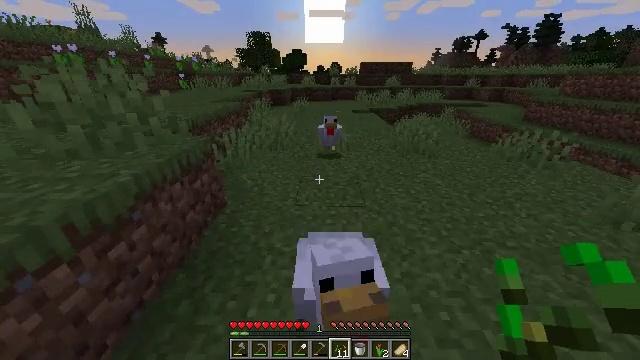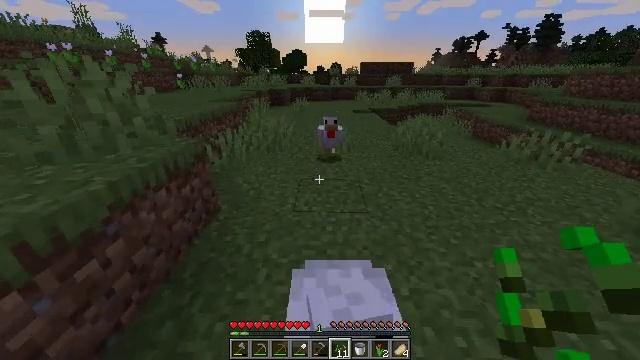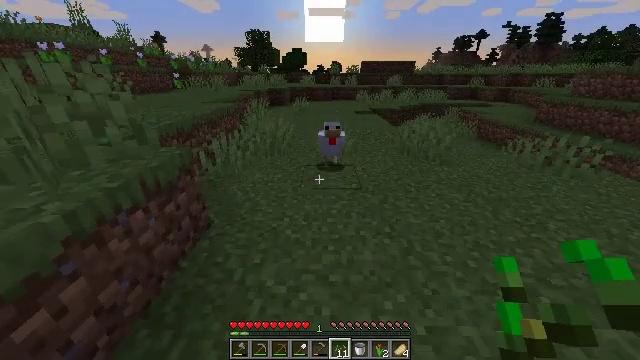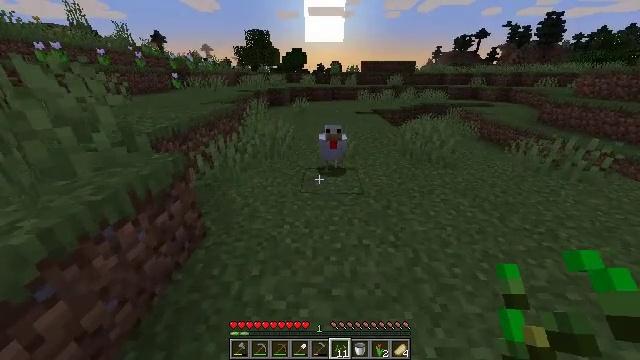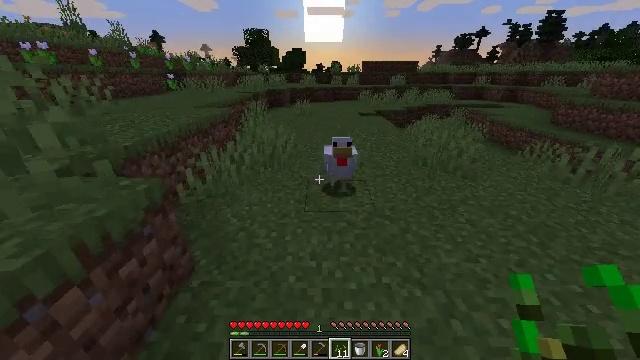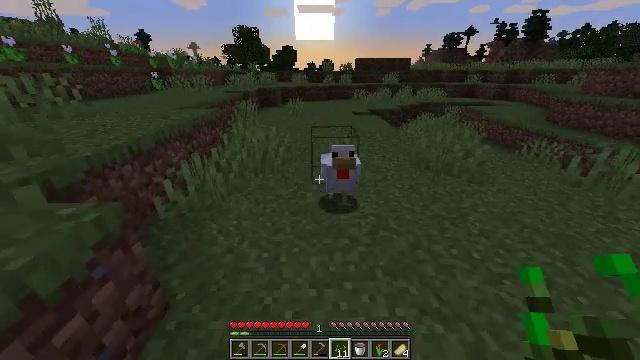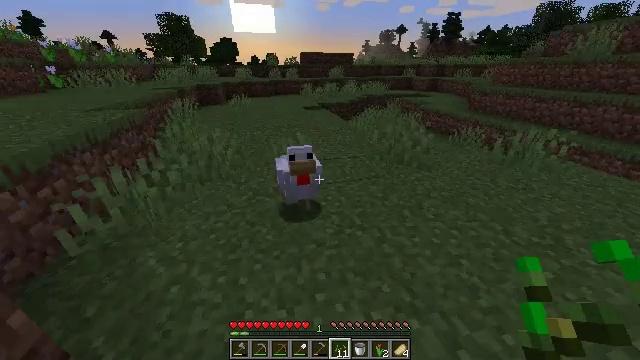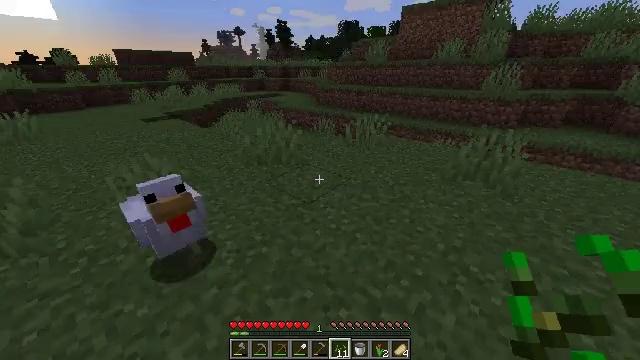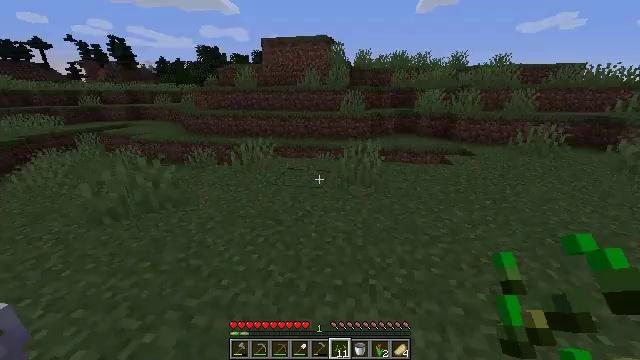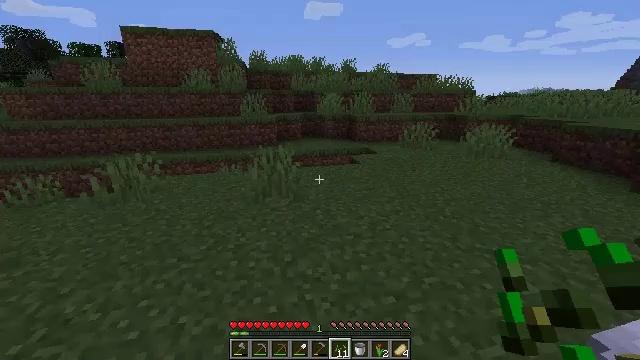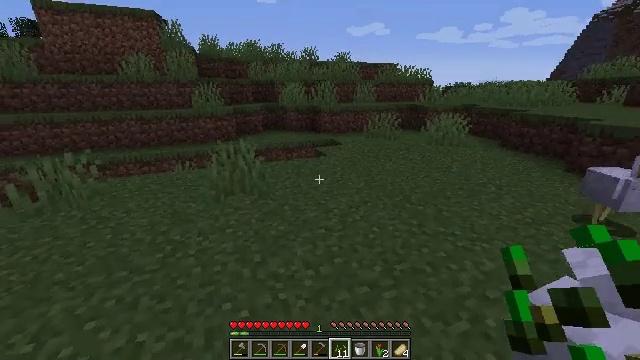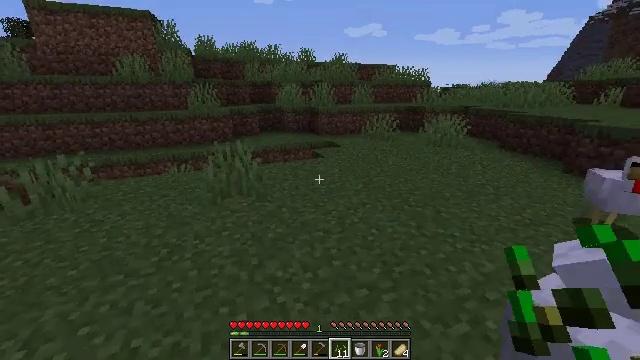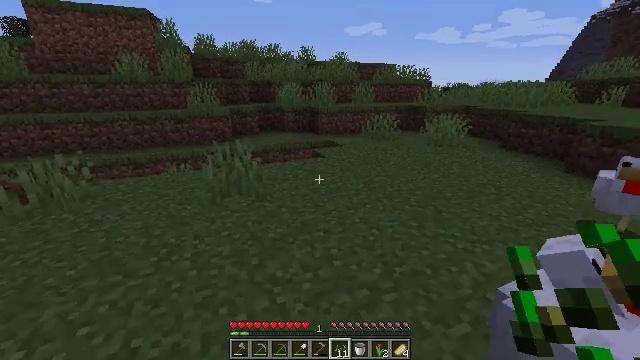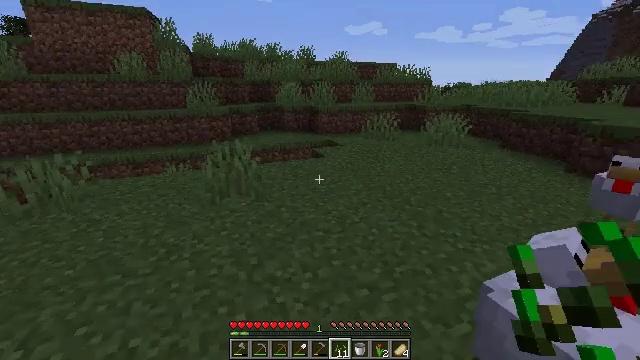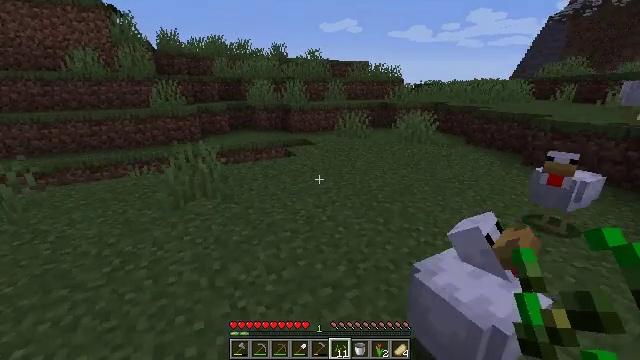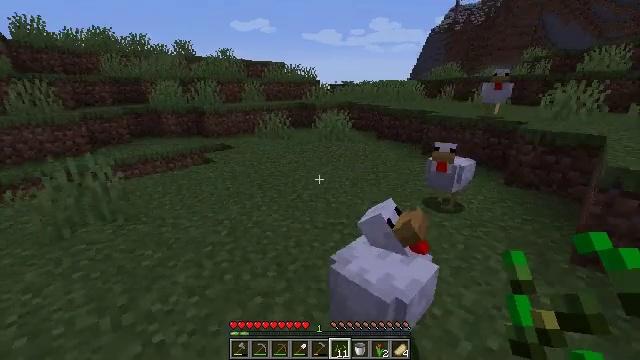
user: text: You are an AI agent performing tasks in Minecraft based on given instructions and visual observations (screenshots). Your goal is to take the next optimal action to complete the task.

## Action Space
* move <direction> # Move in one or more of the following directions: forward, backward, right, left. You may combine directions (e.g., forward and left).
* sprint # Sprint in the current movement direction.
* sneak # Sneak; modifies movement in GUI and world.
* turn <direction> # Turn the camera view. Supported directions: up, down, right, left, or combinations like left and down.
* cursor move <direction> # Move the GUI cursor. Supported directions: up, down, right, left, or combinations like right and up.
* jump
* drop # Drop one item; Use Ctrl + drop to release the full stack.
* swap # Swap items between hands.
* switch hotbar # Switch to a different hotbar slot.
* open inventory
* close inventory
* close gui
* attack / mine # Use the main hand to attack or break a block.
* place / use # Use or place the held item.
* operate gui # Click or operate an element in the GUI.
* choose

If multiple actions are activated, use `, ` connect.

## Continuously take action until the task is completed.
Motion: motion action
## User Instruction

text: Gather some oak stairs for reuse.
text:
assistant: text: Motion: move forward, sprint
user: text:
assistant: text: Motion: move forward, sprint
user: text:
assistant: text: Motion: move forward, sprint
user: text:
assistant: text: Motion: move forward, sprint
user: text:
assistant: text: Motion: move forward, sprint, turn right
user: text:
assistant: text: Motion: move forward, turn right and down
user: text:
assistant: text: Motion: turn right
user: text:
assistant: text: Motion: turn right and up
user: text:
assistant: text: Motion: turn right and up
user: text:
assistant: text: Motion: turn right and down
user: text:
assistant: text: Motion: no_op
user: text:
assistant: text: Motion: no_op
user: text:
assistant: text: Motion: move right
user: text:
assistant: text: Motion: move right, turn right
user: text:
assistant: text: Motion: move right, turn right
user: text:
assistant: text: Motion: move forward and move right, turn right
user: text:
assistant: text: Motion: move forward and move right, turn right
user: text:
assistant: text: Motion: move forward and move right
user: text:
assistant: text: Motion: move forward and move right, sprint
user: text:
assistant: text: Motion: move forward and move right, sprint
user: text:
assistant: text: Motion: move forward, sprint
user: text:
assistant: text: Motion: move forward, turn left
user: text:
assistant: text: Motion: move forward, turn left
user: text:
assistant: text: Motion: turn left
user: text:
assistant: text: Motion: turn left and down
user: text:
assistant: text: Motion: turn right and down
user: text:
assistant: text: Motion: turn right
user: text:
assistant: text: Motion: turn right
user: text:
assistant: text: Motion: move right
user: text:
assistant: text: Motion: move forward and move right